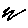
Label: zigzag